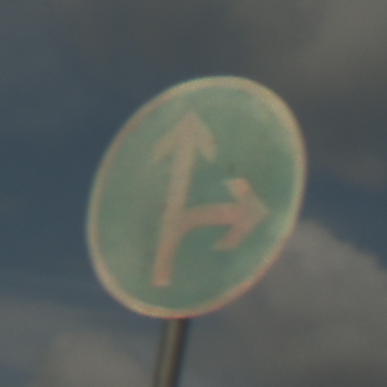
Verkehrszeichen: VorgeschriebeneFahrtrichtungGeradeausOderRechts
Umgebung: Outdoor, RoadRail
Tageszeit: Midday
Wetter: PartlyCloudy
Licht: Natural
Jahreszeit: NotSpecified
Kontrast: HighContrast